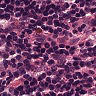
Metastatic tissue present: no